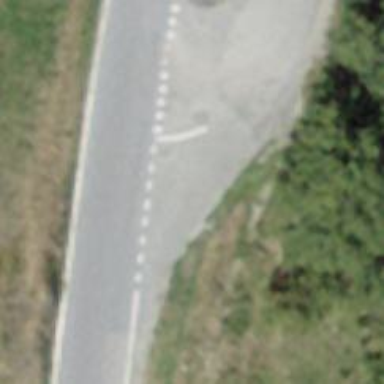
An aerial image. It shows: Road with "give way" sign.